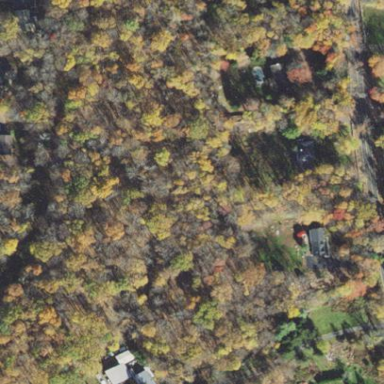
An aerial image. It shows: Existing Preserved Open Space in woodland area.